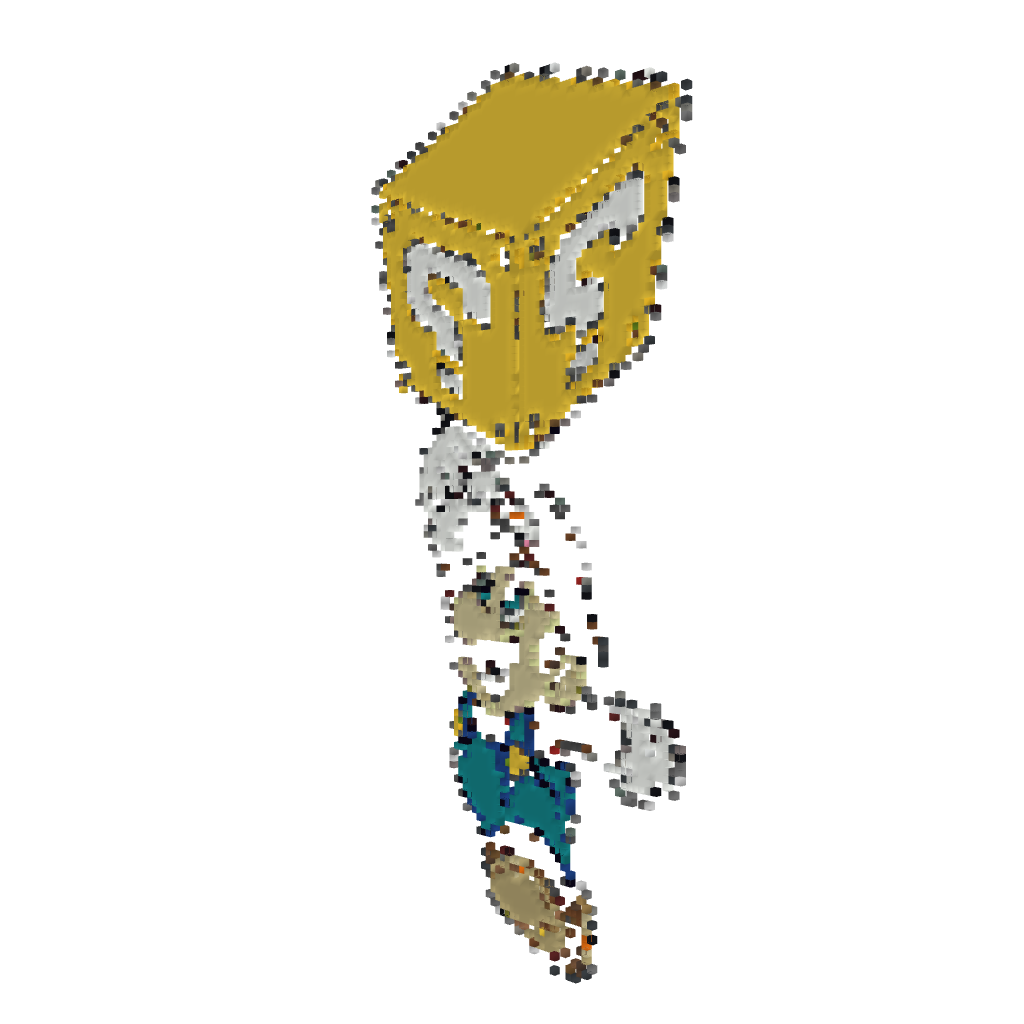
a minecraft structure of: Super Mario Block Punch (ErnieCIII)